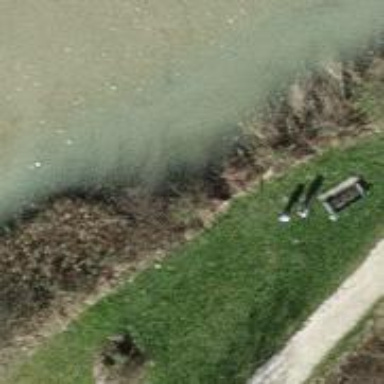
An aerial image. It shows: Bench.